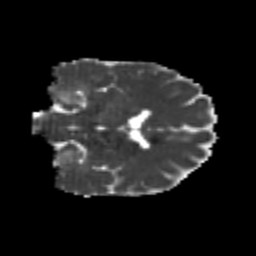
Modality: MD
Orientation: coronal
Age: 25
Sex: male
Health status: healthy
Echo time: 0.074 s